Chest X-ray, AP view. Patient: 28 years old, sex M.
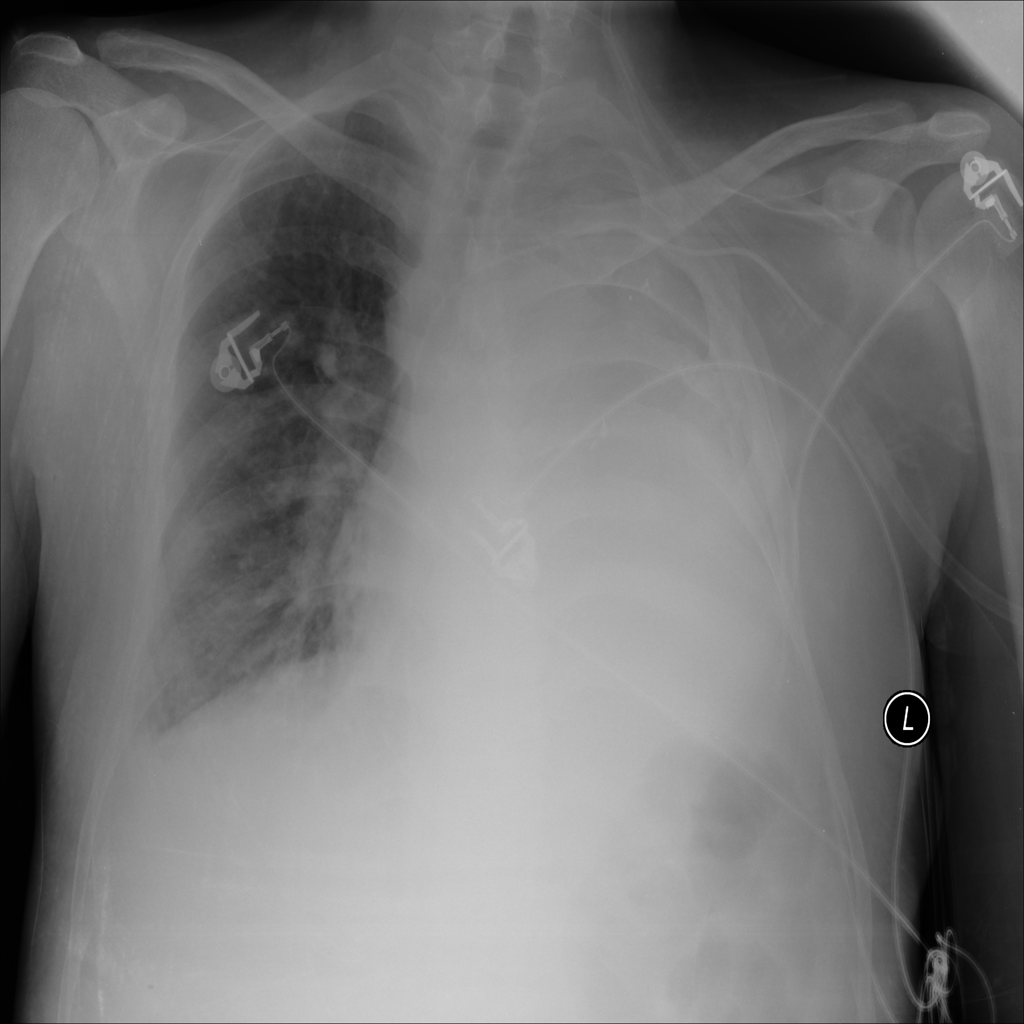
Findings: No Finding